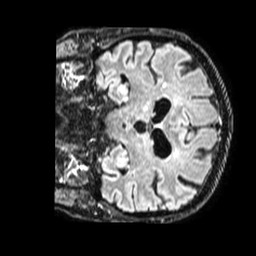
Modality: FLAIR
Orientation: coronal
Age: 85
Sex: male
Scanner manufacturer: philips
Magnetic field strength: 1.5 T
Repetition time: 4.8 s
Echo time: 0.3364 s